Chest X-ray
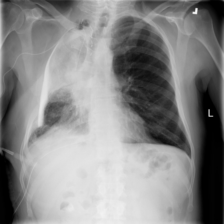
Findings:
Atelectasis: negative
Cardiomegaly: negative
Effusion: negative
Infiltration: negative
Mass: negative
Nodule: negative
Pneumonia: negative
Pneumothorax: negative
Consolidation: negative
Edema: negative
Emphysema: negative
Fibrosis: negative
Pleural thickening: negative
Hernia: negative